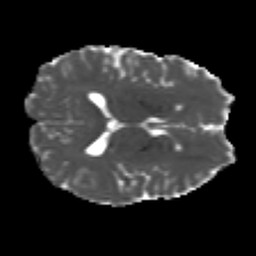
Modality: MD
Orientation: axial
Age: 26
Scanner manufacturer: siemens
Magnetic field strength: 3 T
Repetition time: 4.52 s
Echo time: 0.084 s